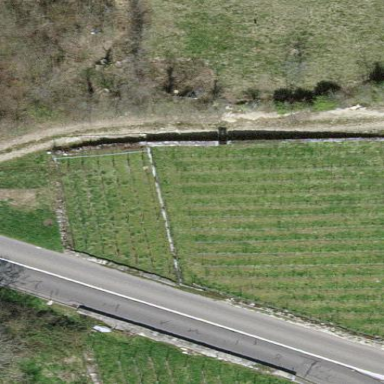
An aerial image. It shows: Beautiful vineyard in the countryside.